Aerial crown-view tile of a tropical tree (Barro Colorado Island, Panama), acquired 20250616:
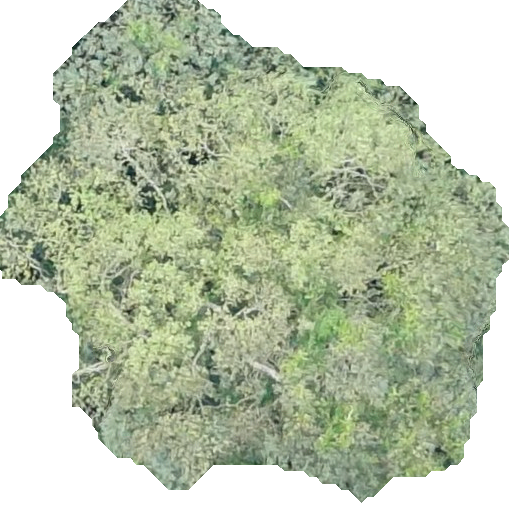
Species: Luehea seemannii
GBIF accepted scientific name: Luehea seemannii
Crown area: 259.53 m²